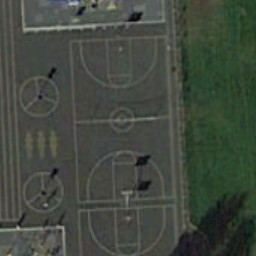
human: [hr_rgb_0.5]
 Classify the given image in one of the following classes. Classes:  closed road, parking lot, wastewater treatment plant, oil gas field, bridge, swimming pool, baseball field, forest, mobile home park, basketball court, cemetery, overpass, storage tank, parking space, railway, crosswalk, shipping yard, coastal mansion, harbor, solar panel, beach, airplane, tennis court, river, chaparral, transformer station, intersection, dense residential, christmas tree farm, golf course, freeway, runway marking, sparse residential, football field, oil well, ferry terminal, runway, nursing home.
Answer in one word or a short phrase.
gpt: basketball court